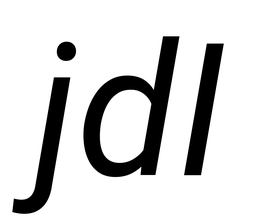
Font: Roboto-Italic_Italic